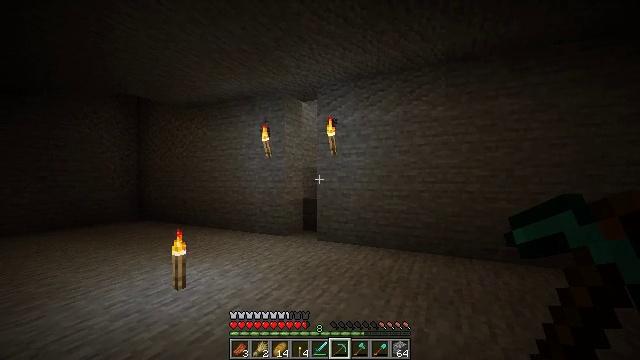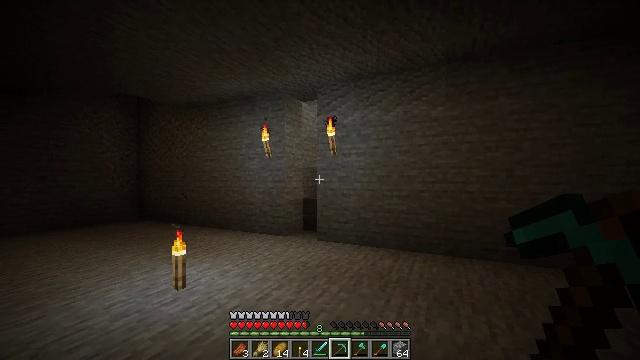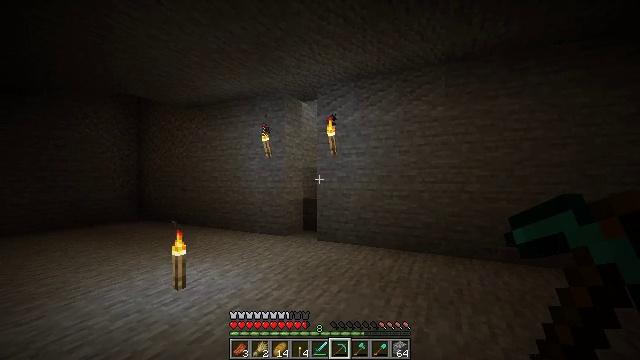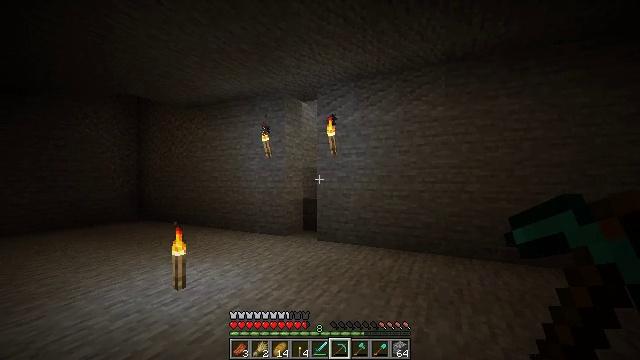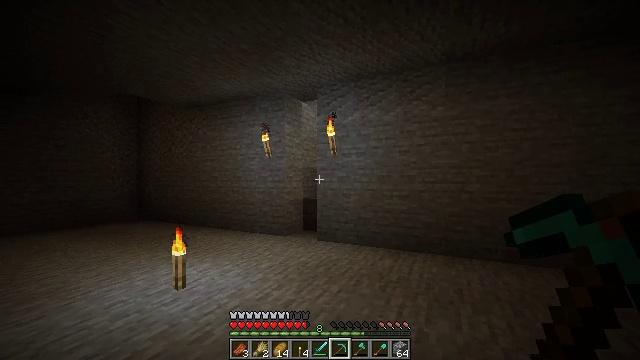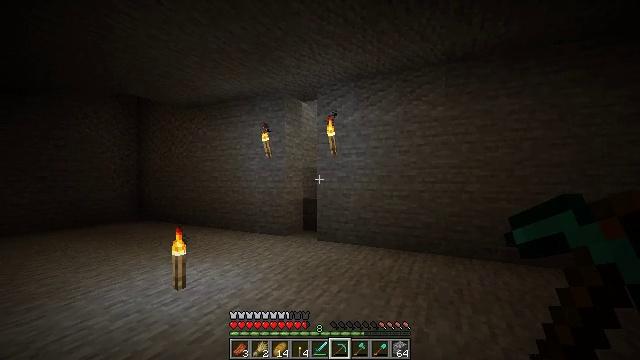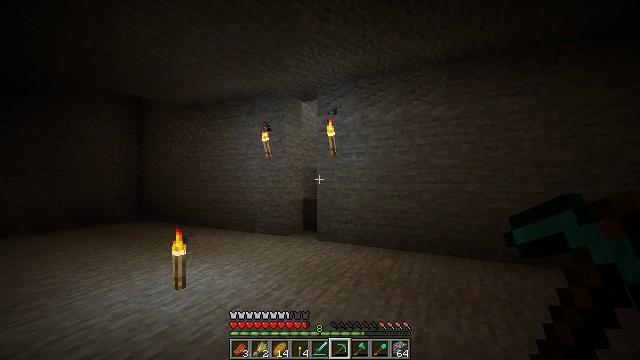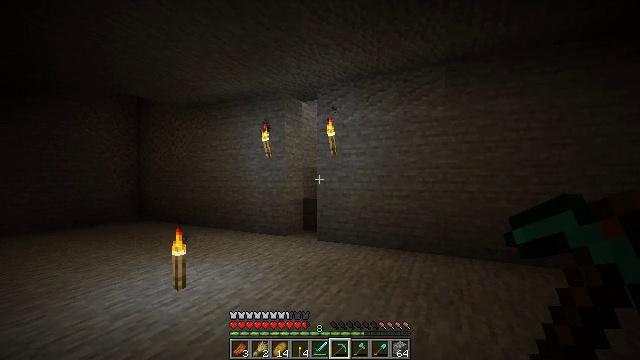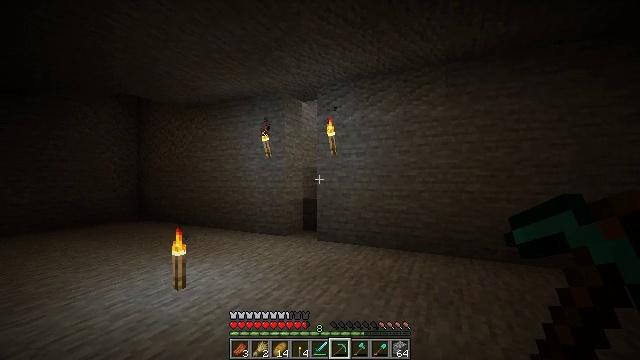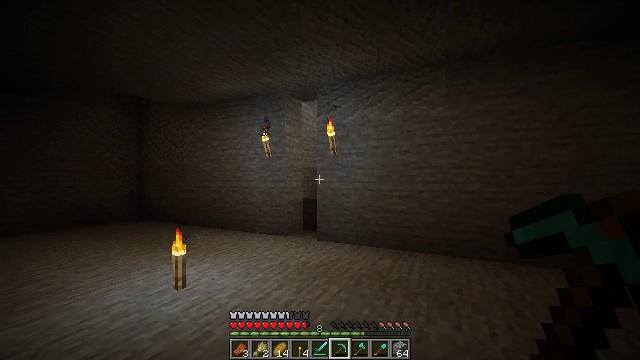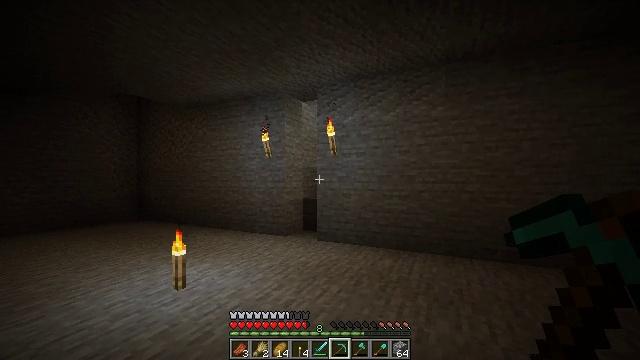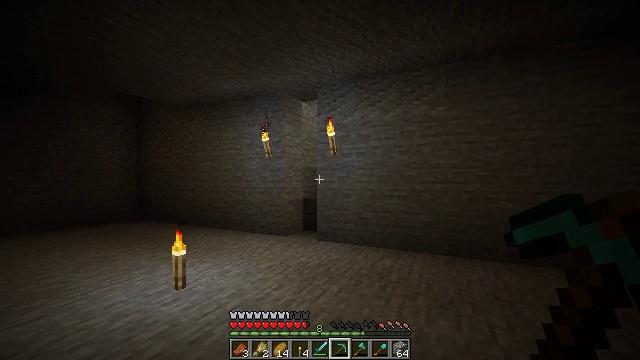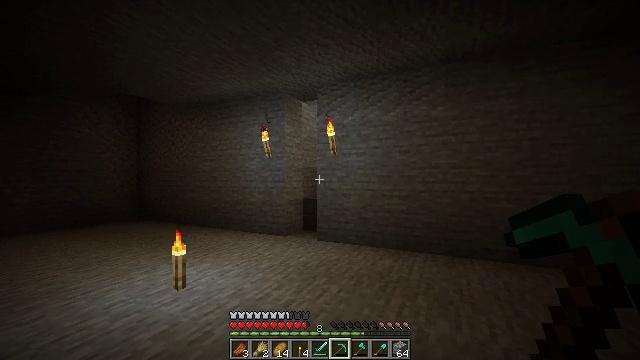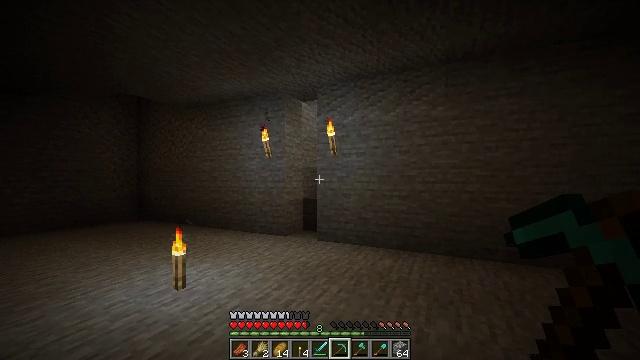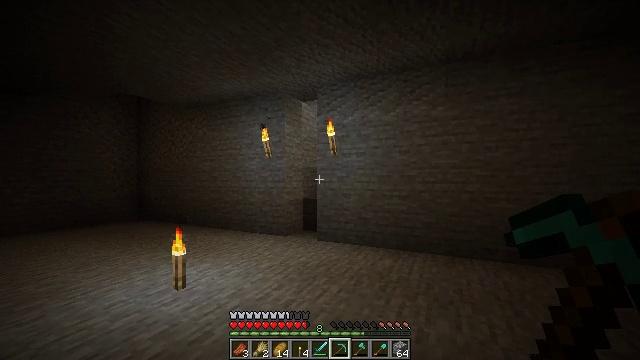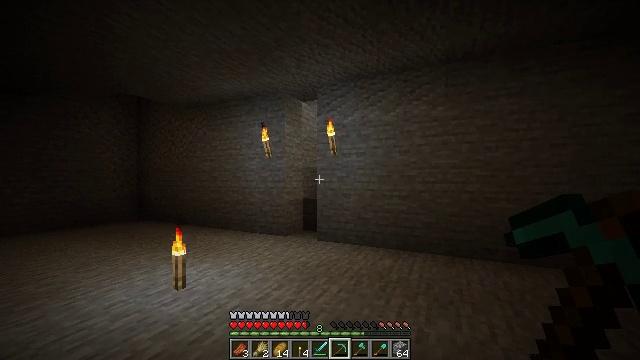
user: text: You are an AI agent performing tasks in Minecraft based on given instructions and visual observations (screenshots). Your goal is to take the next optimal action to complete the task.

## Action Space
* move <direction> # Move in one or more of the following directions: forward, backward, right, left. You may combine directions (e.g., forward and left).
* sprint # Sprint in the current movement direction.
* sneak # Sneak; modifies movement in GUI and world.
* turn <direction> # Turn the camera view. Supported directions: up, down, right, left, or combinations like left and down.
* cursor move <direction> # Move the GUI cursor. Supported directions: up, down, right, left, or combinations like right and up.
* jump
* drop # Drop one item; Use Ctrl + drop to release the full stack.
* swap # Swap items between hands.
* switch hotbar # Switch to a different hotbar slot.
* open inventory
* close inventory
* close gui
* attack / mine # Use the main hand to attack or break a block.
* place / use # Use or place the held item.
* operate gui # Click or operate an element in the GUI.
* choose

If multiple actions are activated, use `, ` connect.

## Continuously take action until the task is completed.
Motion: motion action
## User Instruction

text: Remove a diamond pickaxe from the inventory.
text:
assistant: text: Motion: no_op
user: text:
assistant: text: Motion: no_op
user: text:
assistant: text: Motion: no_op
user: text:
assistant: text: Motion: no_op
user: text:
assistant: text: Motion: no_op
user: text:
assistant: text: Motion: no_op
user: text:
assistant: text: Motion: no_op
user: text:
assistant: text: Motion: no_op
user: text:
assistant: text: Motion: no_op
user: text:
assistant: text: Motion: no_op
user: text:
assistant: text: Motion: no_op
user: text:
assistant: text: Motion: no_op
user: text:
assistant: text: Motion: no_op
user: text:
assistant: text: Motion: no_op
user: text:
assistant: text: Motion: no_op
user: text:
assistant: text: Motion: no_op
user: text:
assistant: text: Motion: no_op
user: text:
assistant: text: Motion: no_op
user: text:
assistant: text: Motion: no_op
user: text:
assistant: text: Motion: no_op
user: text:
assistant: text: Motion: no_op
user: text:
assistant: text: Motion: no_op
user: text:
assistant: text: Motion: no_op
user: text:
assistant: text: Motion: no_op
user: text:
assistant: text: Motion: no_op
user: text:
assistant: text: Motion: no_op
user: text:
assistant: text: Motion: no_op
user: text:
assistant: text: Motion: no_op
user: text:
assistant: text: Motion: no_op
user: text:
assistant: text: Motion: no_op